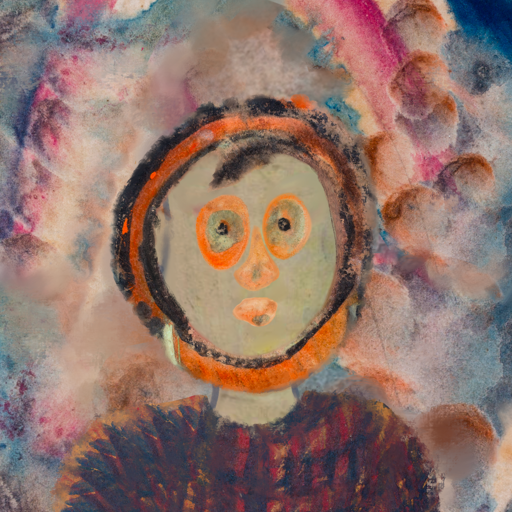
Background: Rupkatha, Head And Neck Front: Hill_Girl, Face Front: Childish, Bust: In_The_Sun, Hair Front: Childish, Head Accessory: Blank, Second Necklace: Blank, Necklace: Blank, Baby: Blank